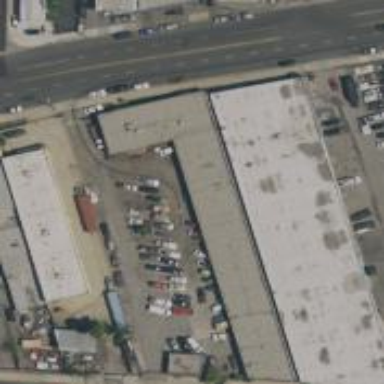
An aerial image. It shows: Warehouse.